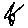
Label: flower